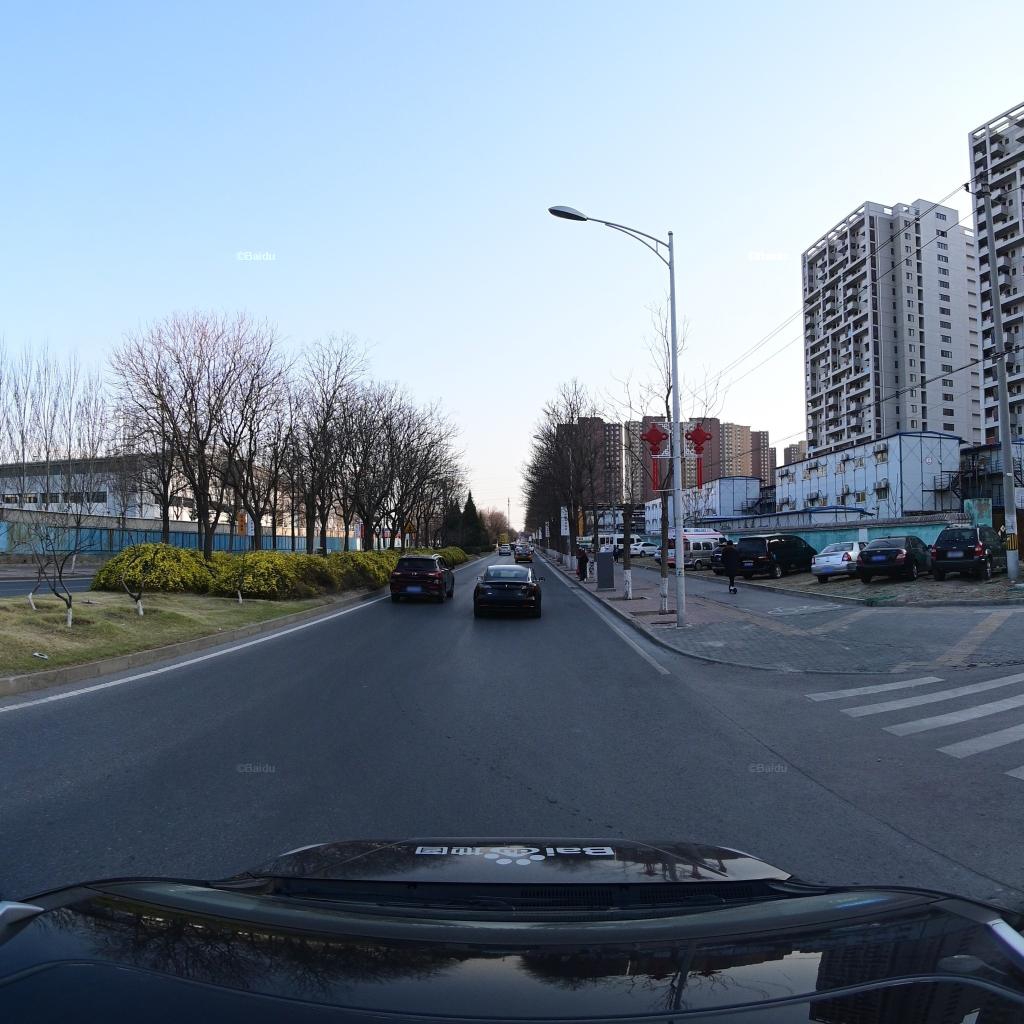
Region: Fengtai
Road damage annotations: longitudinal crack